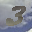
Label: 3